Question: i am experimenting with html and css and trying to figure out how to make this work... I am just trying to make the #menu float to the right of the h1 but be on the same baseline so... but obviously float:right makes it float to top-right? any way to make it float to bottom-right or align with the bottom of the containing div?
here is the html:
'''
<!doctype html>
<html>
<head>
<title>Website.com</title>
<link rel="Stylesheet" href="style.css" type="text/css" />
</head>
<body>
<div>
<h1><a href="#" title="Website.com">Website.com</a></h1>
<div id="menu">
<ul>
<li><a href="#" title="Home">Home</a></li>
<li><a href="#" title="Link1 Description">Link1</a></li>
<li><a href="#" title="Link2 Description">Link2</a></li>
<li><a href="#" title="Link3 Description">Link3</a></li>
<li><a href="#" title="About Website.com">About</a></li>
</ul>
</div>
</div>
<hr />
<p>Lorem ipsum dolor sit amet, consectetur adipiscing elit. Curabitur mattis elit et augue pellentesque fermentum semper urna interdum. Nullam egestas augue ut risus molestie mollis ut sed dolor. Curabitur fermentum, lorem sed suscipit euismod, diam urna vulputate sapien, ac venenatis velit eros sed leo. Duis venenatis, metus at scelerisque fringilla, neque arcu dignissim arcu, quis sodales lorem mauris eget tellus. Phasellus fermentum est eget erat pretium mollis. Cras eu nunc dui, sed fermentum libero. Vivamus posuere pellentesque tellus in interdum. Vestibulum eleifend fringilla enim, in vehicula justo tristique a. Aenean congue vestibulum iaculis. Sed tristique interdum lectus, vel aliquam nisi fringilla ac. Mauris ligula nisl, gravida id consequat in, vestibulum at risus. Vivamus vitae massa lorem, vel molestie tellus. Nulla et magna orci. Nunc turpis ipsum, facilisis eget tristique sit amet, scelerisque quis ligula. Mauris in molestie purus. Cras eget magna vel enim imperdiet aliquam.</p>
<p>Vestibulum vel eros lacus, vel viverra magna. Duis mollis nibh ut erat accumsan ut pulvinar ipsum dapibus. Aliquam vehicula tempus fermentum. Morbi ut turpis sem, pretium sodales libero. Vestibulum dapibus, ligula in molestie scelerisque, lacus est aliquam elit, ut vulputate sapien nisl vitae elit. Cras pulvinar mi nisl. Lorem ipsum dolor sit amet, consectetur adipiscing elit. Proin in est orci. Ut rutrum lobortis quam vitae commodo. Maecenas dapibus aliquam ante eget mattis. Proin justo eros, bibendum quis scelerisque eget, fermentum eu purus. Vivamus viverra ligula a dolor iaculis ullamcorper. Aliquam erat volutpat. Nunc libero nulla, sodales at dictum vel, tempus quis est.</p>
<p>Nullam pharetra tincidunt lectus ac sollicitudin. Duis in venenatis eros. Phasellus malesuada quam vel sapien ultricies tincidunt. Duis condimentum posuere semper. Vivamus eleifend libero eget ligula egestas adipiscing. Proin dapibus leo non urna pellentesque convallis. Suspendisse massa leo, semper vitae tincidunt at, mattis et sapien. Maecenas consequat hendrerit odio et feugiat. Sed dignissim massa a leo sollicitudin imperdiet consequat purus vehicula. Mauris sit amet nulla a turpis porta accumsan. Morbi interdum pellentesque massa, vel accumsan massa aliquam quis. Sed sed ligula neque. In hac habitasse platea dictumst. Curabitur vehicula scelerisque ligula non tincidunt.</p>
<hr />
<p id="footer">Use of this site constitutes acceptance of our <a href="#">User Agreement</a> and <a href="#">Privacy Policy</a>. &copy; 2010 Website.com. All rights reserved.</p>
</body>
</html>
'''
and here is the css:
'''
body
{
font-family: verdana, sans-serif;
min-width: 800px;
}
h1
{
display: inline;
font-variant: small-caps
}
h1 a
{
color: #090;
text-decoration: none;
}
h1 a:hover
{
color: #0A0;
}
#menu
{
float: right;
display: inline;
margin: 0;
padding: 0;
font-variant: small-caps;
}
#menu ul
{
margin: 0;
padding-left: 0;
float: left;
font-weight: bold;
}
#menu ul li
{
float: left;
display: inline;
}
#menu ul li a
{
color: #090;
background-color: #F3F3F3;
padding: 2px 6px 4px 6px;
text-decoration: none;
}
#menu ul li a:hover
{
font-weight: bolder;
color: #0A0;
background-color: #F3F3F3;
border-bottom: 4px solid #0A0;
padding-bottom: 0;
}
#footer
{
text-align: center;
font-size: x-small;
}
'''
here is what is looks like now:
thanks for help!
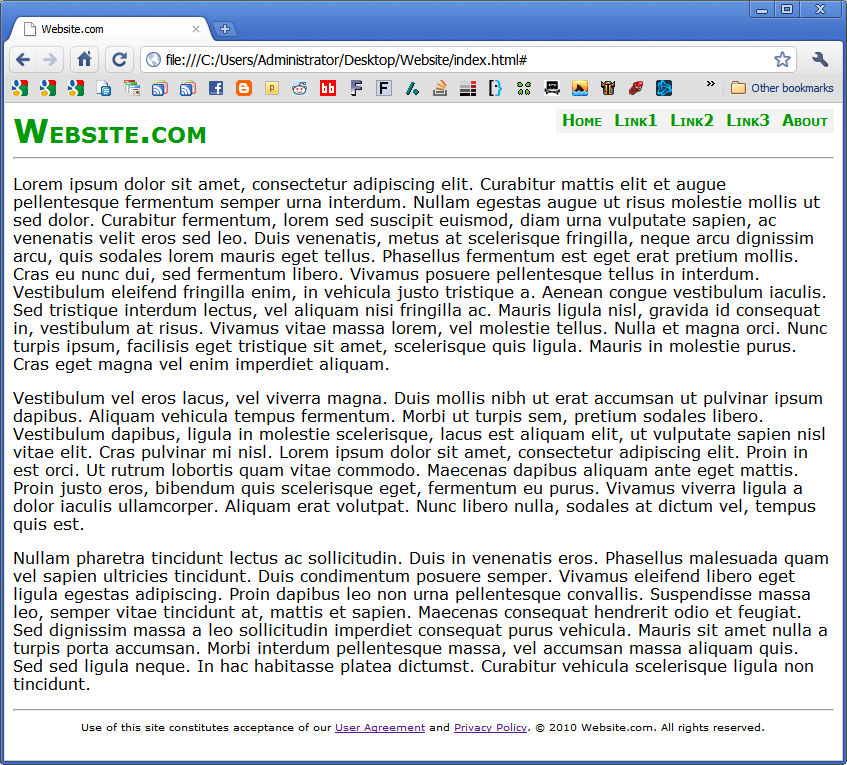
Answer: I haven't looked into this much, but if you set the containing div's 'position: relative', you can just make the 'ul' 'position: absolute; bottom: 0; right: 0' and it should go where you want it.
Example:
'''
div {position: relative}
ul {position: absolute; bottom: 0; right: 0}
li {float: left; list-style: none}
'''
--
'''
<div>
<h1>Header</h1>
<ul>
<li>One</li>
<li>Two</li>
<li>Etc...</li>
</ul>
</div>
'''